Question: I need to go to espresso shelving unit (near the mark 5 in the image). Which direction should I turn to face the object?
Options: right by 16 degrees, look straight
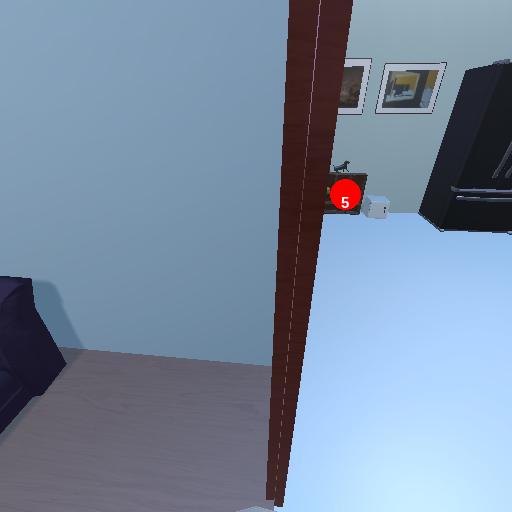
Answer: right by 16 degrees